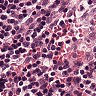
Metastatic tissue present: no